Question: When inside an object there isn't an index that starts with 0, it returns:
> TypeError: data.forEach is not a function
This is how the database looks:

If I add an object with the index 0 to the database, like so (my formatting doesn't matter, this is just to illustrate the hierarchy):
'''
0: {
email: "testmail",
uid: "testuid"
}
'''
Suddenly the forEach function works and also retrieves the users with index 3 and 4. How can I make the forEach loop start at index 3 for example? Or is there a different method that I should be using instead? My code:
'''
useEffect(() => {
if(props.klasData.gebruikers !== undefined) {
var data = props.klasData.gebruikers;
data.forEach(function (user) {
if(!emails.hasOwnProperty(user.email)) {
addEmail(oldArray => [...oldArray, user.email]);
}
setPending(false)
})
}
}, []);
'''
props.klasData.gebruikers returns all keys within the "gebruikers" object with their children.
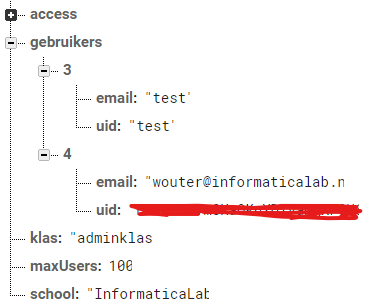
Answer: It looks like your data is being interpreted as an array by the Firebase SDK, since it starts with sequential numeric keys. If you print the value of your 'gebruikers' snapshot, you'll see that it's:
'''
[null, null, null, {email: "test", uid: "test"}, {email: "wouter@...", uid: "..."}]
'''
These 'null' values are added by the Firebase SDK to turn the keys into a proper array.
If you want to keep the Firebase SDK from converting the data into an array, prefix the keys with a non-numeric character. For example:
'''
"key2": {email: "test", uid: "test"},
"key3": {email: "wouter@...", uid: "..."}
'''
---
In general, it is more idiomatic to use the UID of the users as the keys in a collection of users. That way, you won't need to query for the UID, and you're automatically guaranteed that each user/UID can only be present in the collection one.